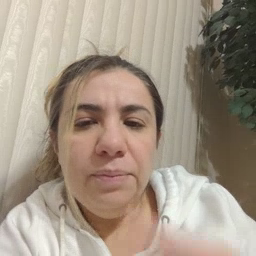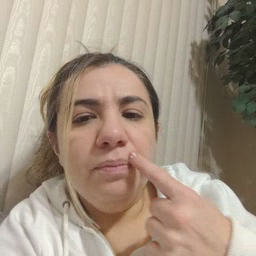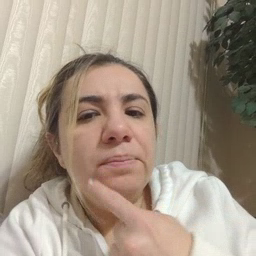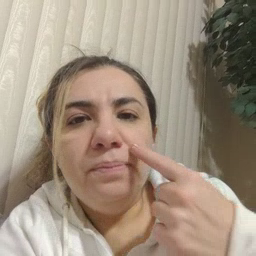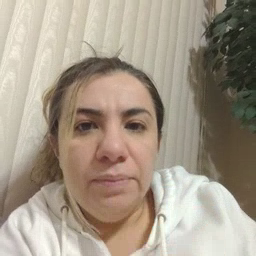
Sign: mouth